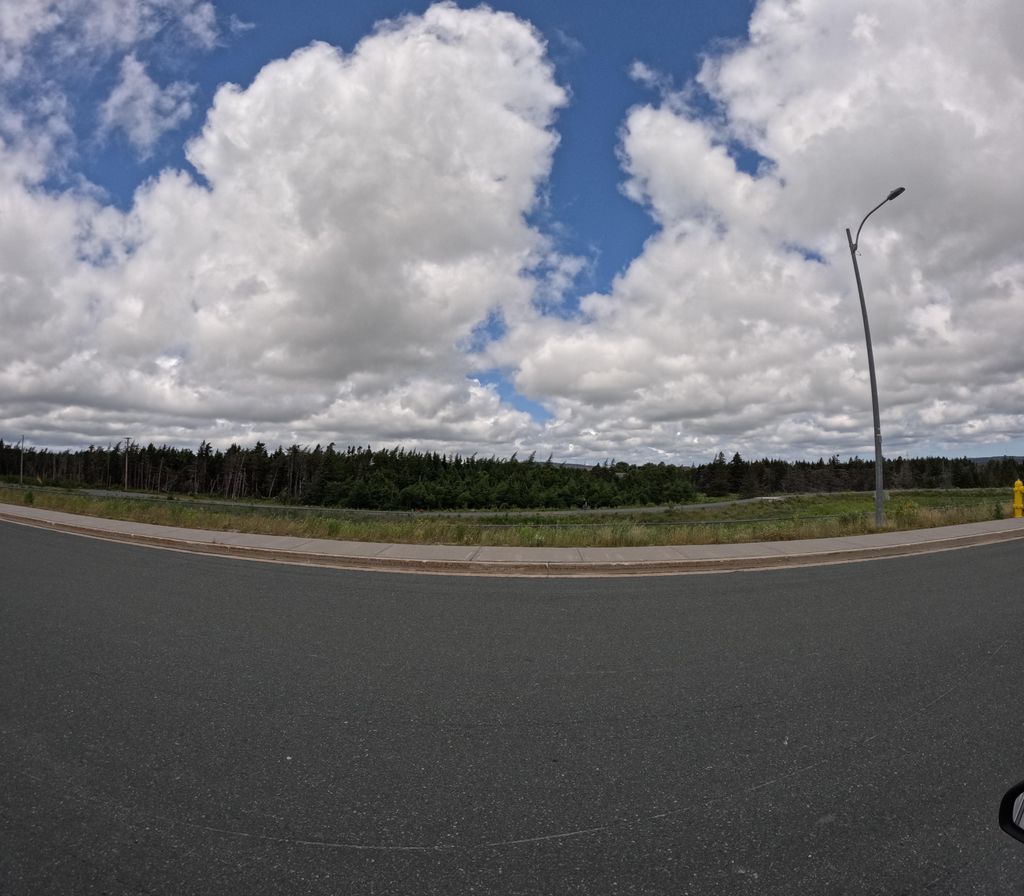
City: st_johns